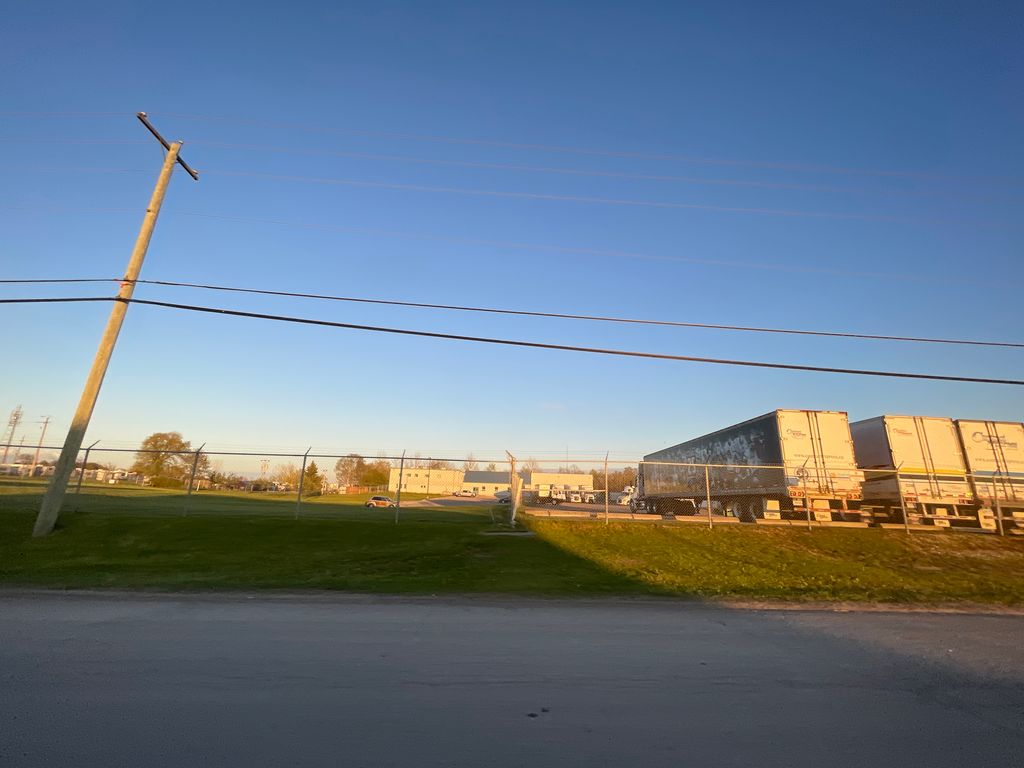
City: kitchener-waterloo